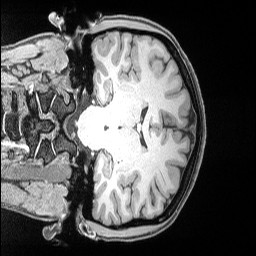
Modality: T1w
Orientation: coronal
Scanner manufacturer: siemens
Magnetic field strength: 3 T
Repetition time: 2.53 s
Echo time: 0.00169 s